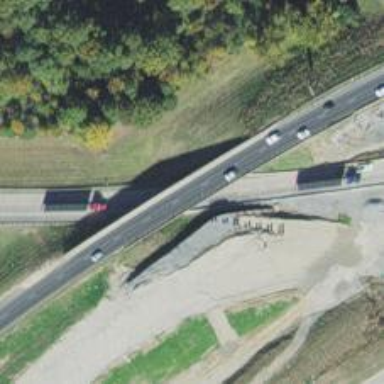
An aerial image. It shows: Beam structure bridge on motorway link.